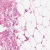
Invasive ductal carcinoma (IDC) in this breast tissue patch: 0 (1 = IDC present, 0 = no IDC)